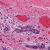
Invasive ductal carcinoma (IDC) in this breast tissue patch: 0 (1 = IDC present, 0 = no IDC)